Question: I'm trying to use an image control in my program that accesses an online image by binding it to a property.
'''
<Image Source="{Binding TheImage}" x:Name="imgPic" HorizontalAlignment="Left" Height="113" Margin="14,89,0,0" VerticalAlignment="Top" Width="120"/>
'''
Specifically, I'm binding to the return value of the searchMembers method (which returns an object) mempic contains a URL, and this mempic will change depending on which member is currently logged in.
'''
public Uri TheImage
{
get
{
return new Uri(hillracing.searchMembers(Username).mempic);
}
}
'''
Neither this code, or a static link to the image actually works.
Here is the test image I'm actually using

wondered if anyone could tell em what I was doing wrong.
thanks.
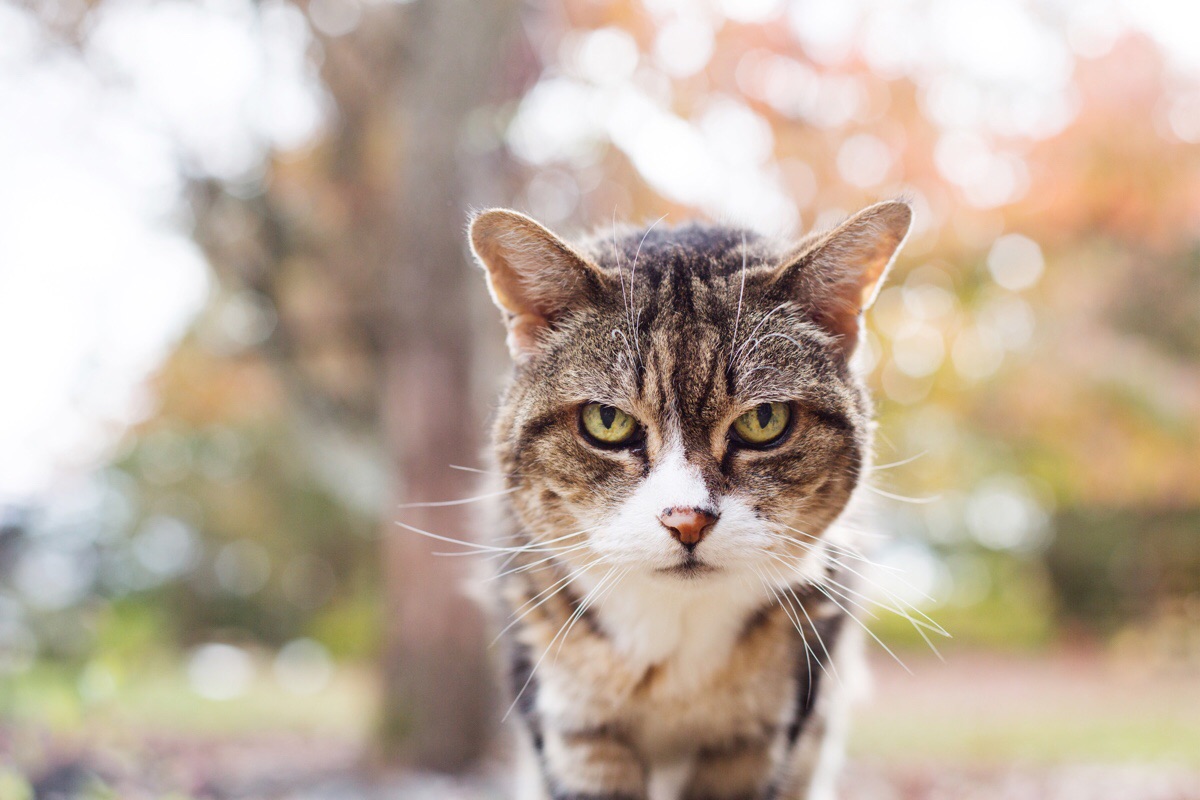
Answer: The WPF 'Image' control is more sophisticated than you imagine... just use the 'string' URI value as the 'Image.Source' directly like this:
'''
<Image Source="http://i.imgur.com/aIf7B0P.jpg" />
'''
Or, if you want to data bind, do this:
'''
<Image Source="{Binding TheImage}" ... />
'''
...
'''
public string TheImage
{
get { return "http://i.imgur.com/aIf7B0P.jpg"; }
}
'''